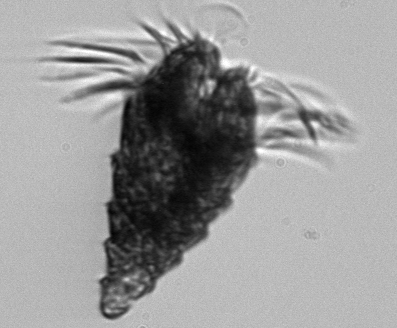
Label: Laboea_strobila